Question: What is the result of this measurement?
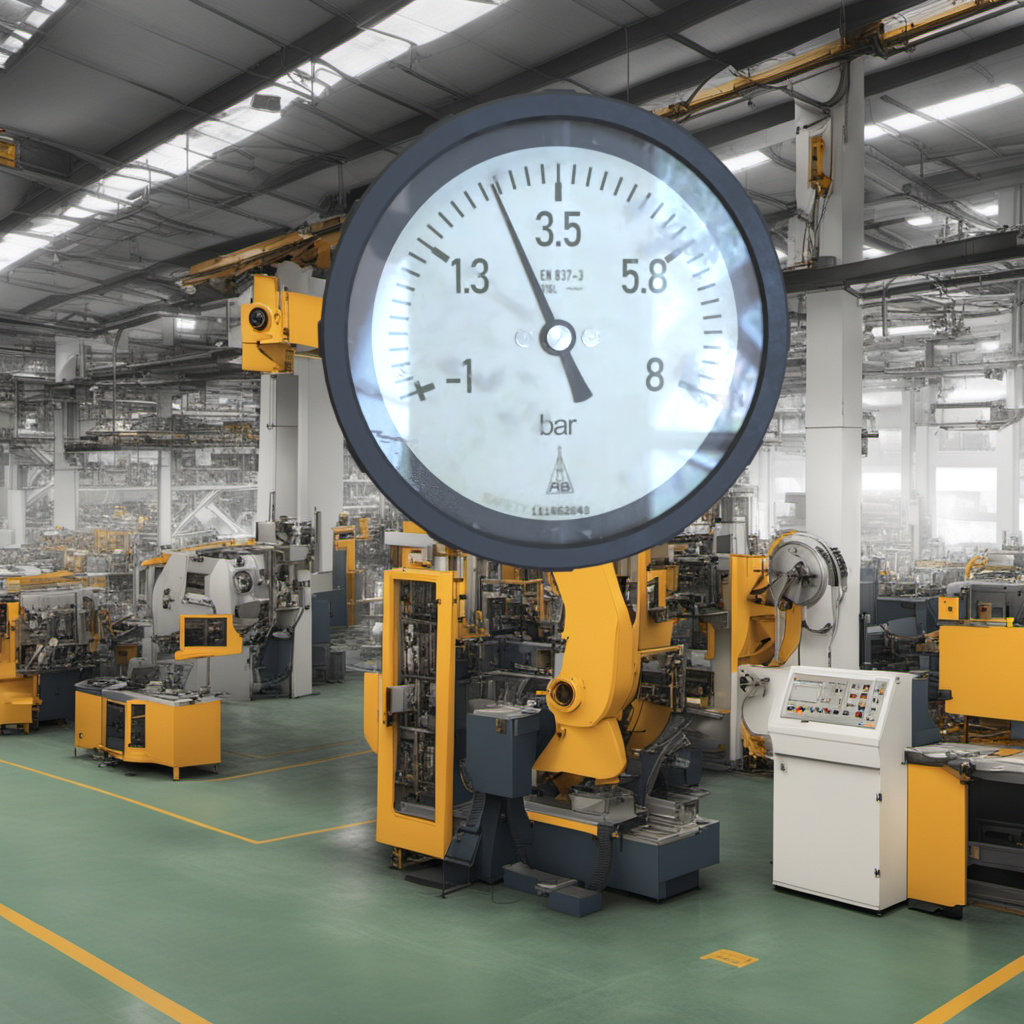
Answer: The result is 2.55
Question: What is the value range of the measurement in the image?
Answer: The range is from -1 to 8
Question: What is the minimum and maximum value range of the measurement in the image?
Answer: The minimum value is -1 and the maximum value is 8